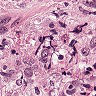
Metastatic tissue present: yes